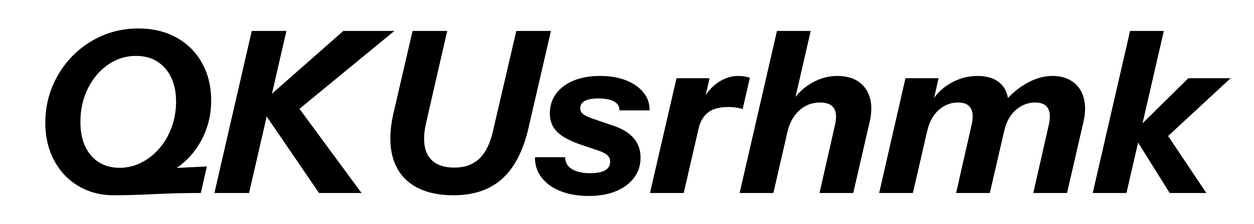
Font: InstrumentSans-Italic_Bold_Italic